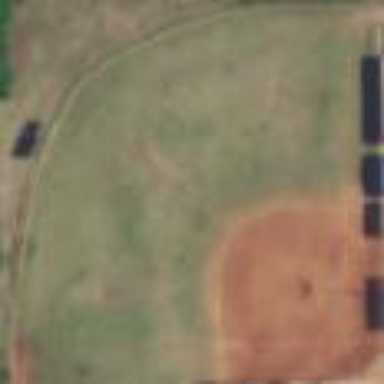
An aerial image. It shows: Softball pitch for baseball.